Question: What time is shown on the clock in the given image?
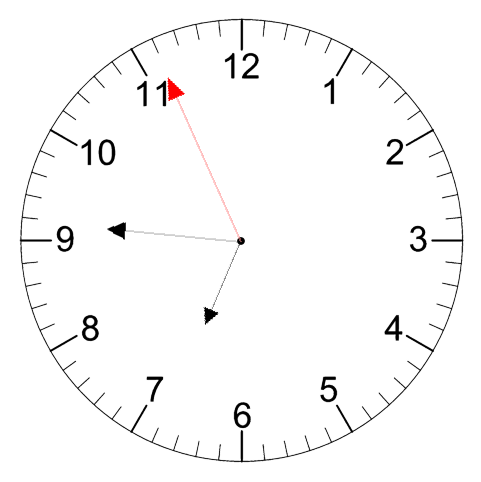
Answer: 06:45:56